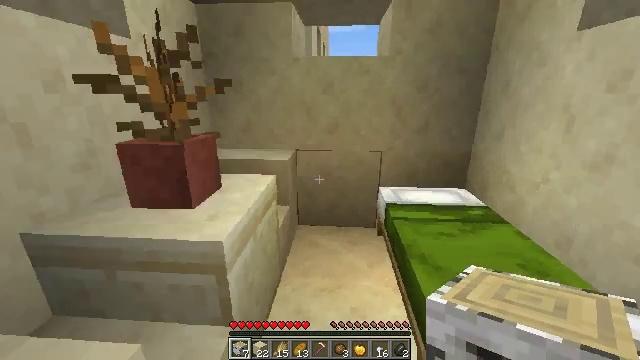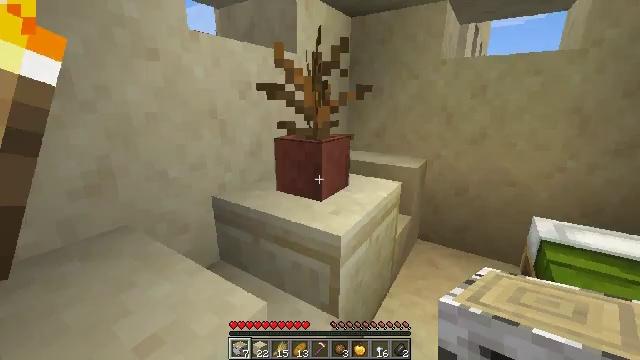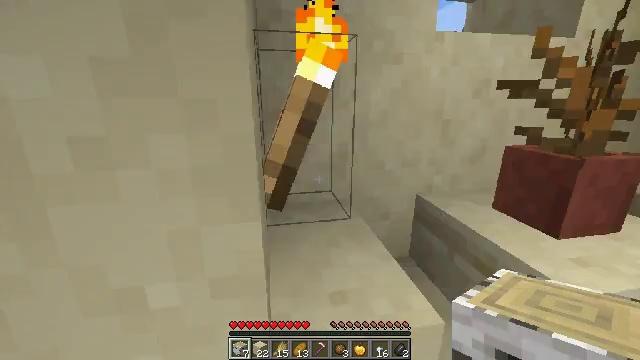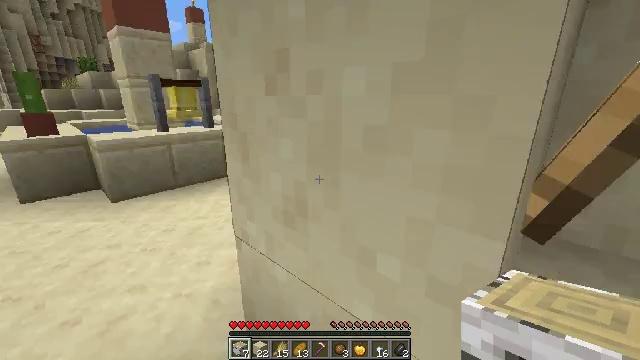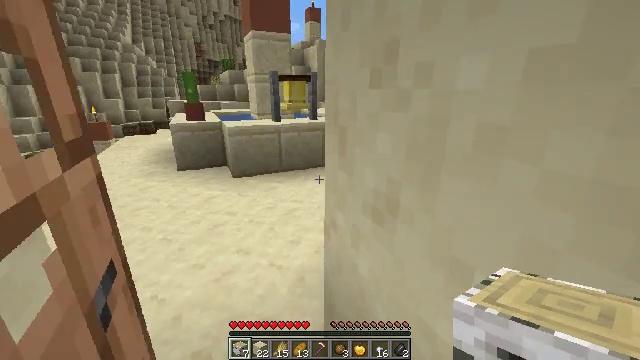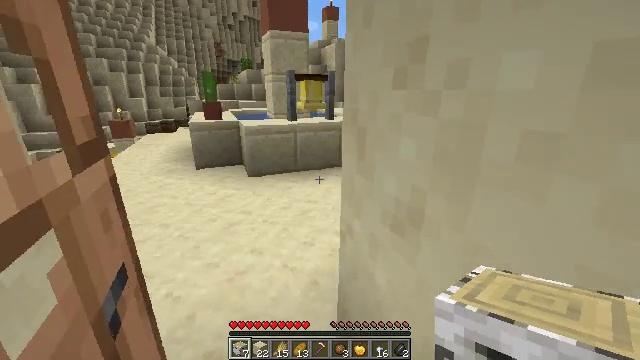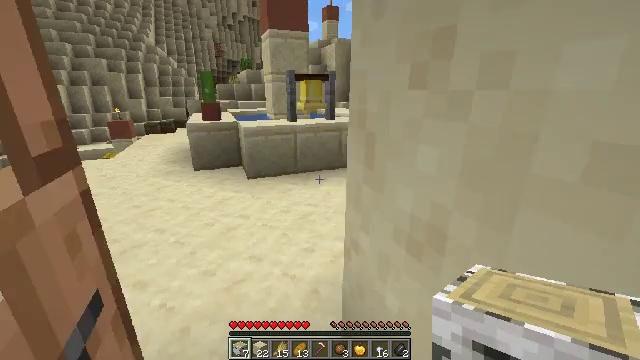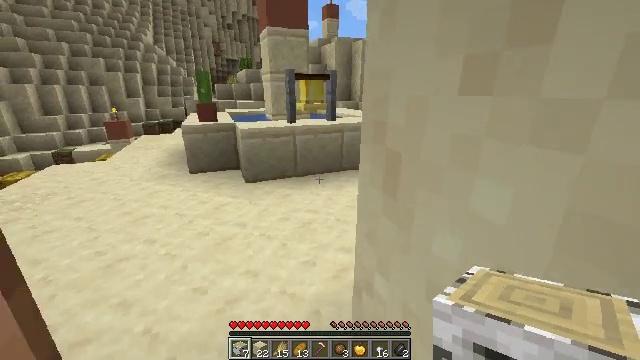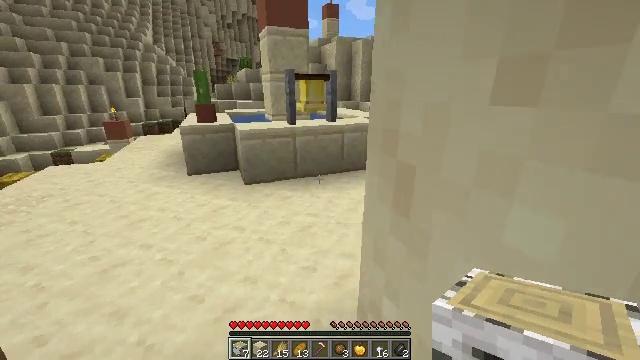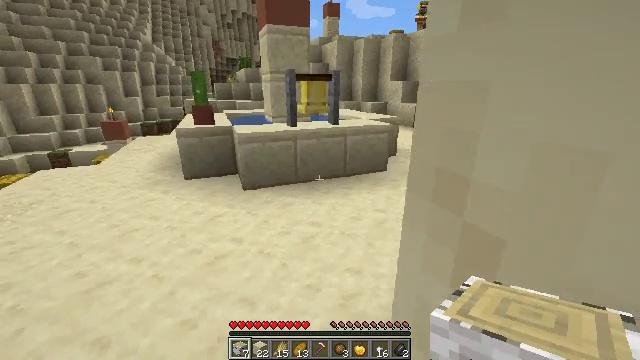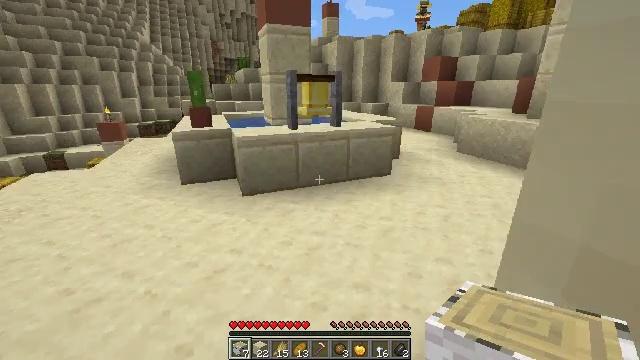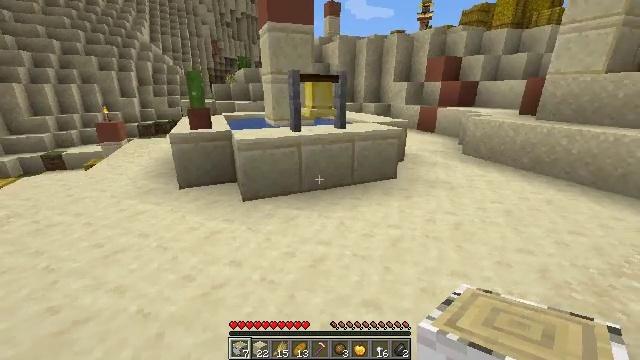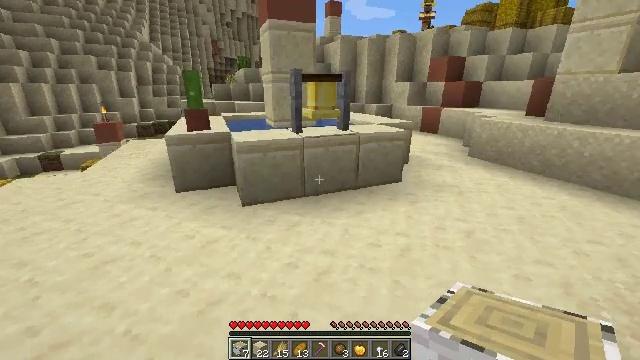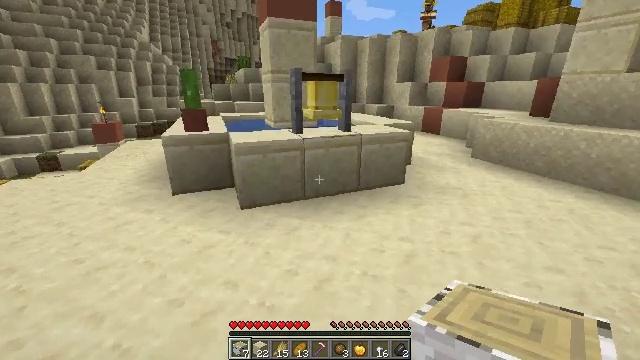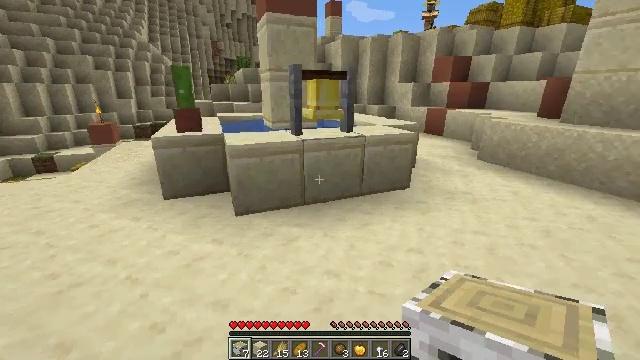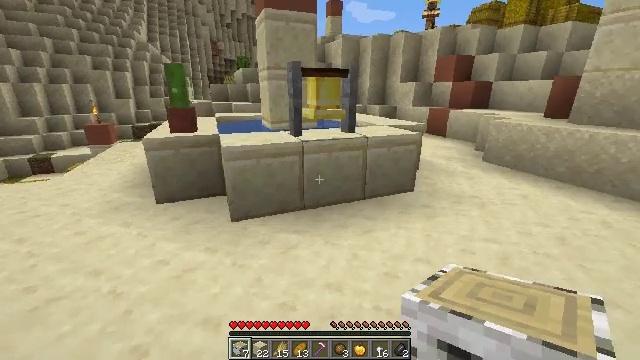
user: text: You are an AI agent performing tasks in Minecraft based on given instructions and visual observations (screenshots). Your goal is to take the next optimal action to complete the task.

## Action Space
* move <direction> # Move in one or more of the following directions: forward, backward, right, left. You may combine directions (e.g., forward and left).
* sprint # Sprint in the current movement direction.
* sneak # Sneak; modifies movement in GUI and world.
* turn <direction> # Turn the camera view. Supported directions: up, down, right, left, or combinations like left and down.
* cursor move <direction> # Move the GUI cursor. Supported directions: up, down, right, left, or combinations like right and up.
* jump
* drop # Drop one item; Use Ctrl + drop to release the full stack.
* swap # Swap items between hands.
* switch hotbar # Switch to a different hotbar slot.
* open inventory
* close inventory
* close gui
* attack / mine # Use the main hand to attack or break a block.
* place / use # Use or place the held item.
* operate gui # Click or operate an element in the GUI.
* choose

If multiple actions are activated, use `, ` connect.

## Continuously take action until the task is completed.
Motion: motion action
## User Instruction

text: Break the green bed to move it.
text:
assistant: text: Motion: turn left and up
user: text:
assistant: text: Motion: turn left
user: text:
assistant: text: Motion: turn left
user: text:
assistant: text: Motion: turn left and down
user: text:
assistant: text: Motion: move forward, turn left
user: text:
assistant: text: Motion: move forward
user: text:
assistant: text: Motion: move forward
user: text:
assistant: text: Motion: move forward
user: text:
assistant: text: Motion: move forward
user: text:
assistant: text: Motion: move forward
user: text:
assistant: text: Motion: move forward
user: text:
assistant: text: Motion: move forward
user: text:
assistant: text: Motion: move forward
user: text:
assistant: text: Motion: move forward
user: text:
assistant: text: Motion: move forward
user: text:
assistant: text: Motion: move forward
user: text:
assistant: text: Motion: move forward
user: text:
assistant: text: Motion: move forward
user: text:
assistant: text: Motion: move forward, turn left
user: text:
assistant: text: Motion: move forward, turn left
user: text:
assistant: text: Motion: move forward, turn left
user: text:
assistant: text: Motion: move forward, turn left
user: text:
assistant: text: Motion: move forward, turn left
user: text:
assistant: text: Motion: move forward, turn left
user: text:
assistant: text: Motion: move forward, turn left
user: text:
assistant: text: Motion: move forward, turn left
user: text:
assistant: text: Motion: move forward, turn left, jump
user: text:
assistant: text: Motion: move forward, jump
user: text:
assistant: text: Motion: move forward, jump
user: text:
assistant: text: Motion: move forward, jump